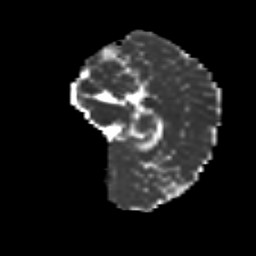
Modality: MD
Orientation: sagittal
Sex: female
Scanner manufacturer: siemens
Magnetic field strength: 3 T
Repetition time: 5 s
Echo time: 0.071 s